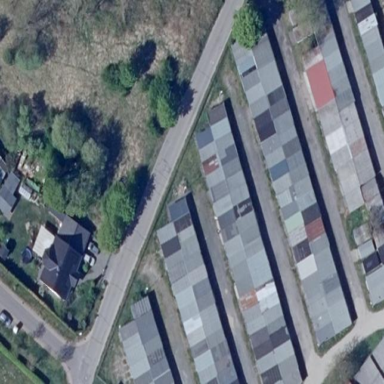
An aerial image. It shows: Area designated for garages.